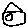
Label: house